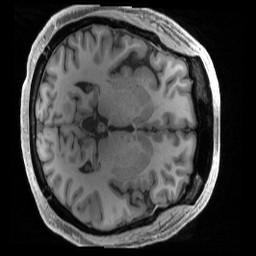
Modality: T1w
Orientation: axial
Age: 42
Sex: male
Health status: ill
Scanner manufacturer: siemens
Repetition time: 2.4 s
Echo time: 0.00231 s